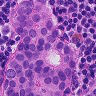
Metastatic tissue present: yes